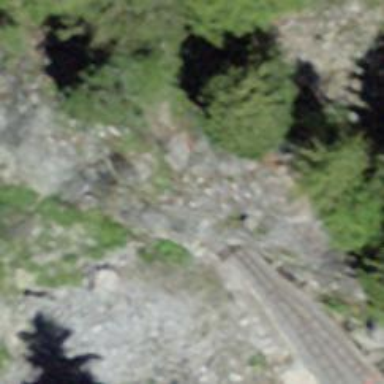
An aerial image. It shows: Narrow gauge railway.